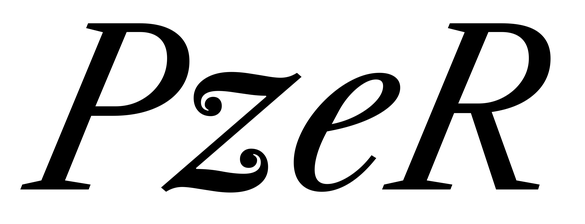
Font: LibreCaslonText-Italic_Italic